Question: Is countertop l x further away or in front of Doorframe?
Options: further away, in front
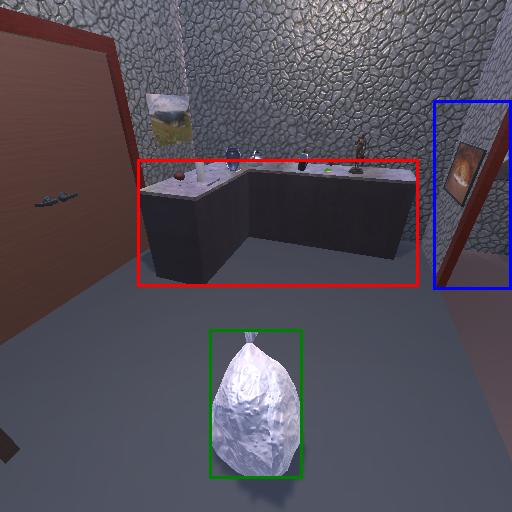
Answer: further away